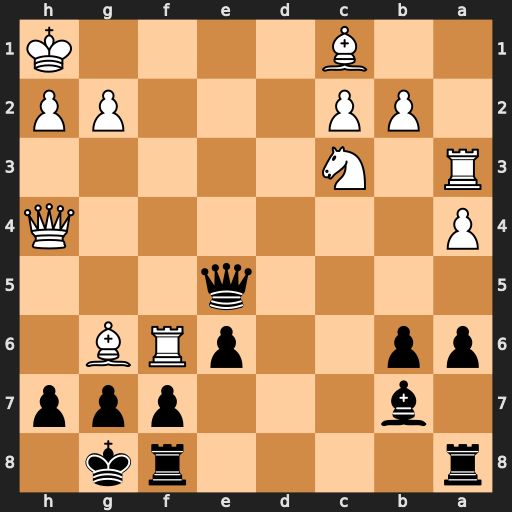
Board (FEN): r4rk1/1b3ppp/pp2pRB1/4q3/P6Q/R1N5/1PP3PP/2B4K
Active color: b
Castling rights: -
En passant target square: -
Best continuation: fxg6 Rxf8+ Rxf8 Be3 Qxe3